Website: crate-barrel
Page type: billing-address
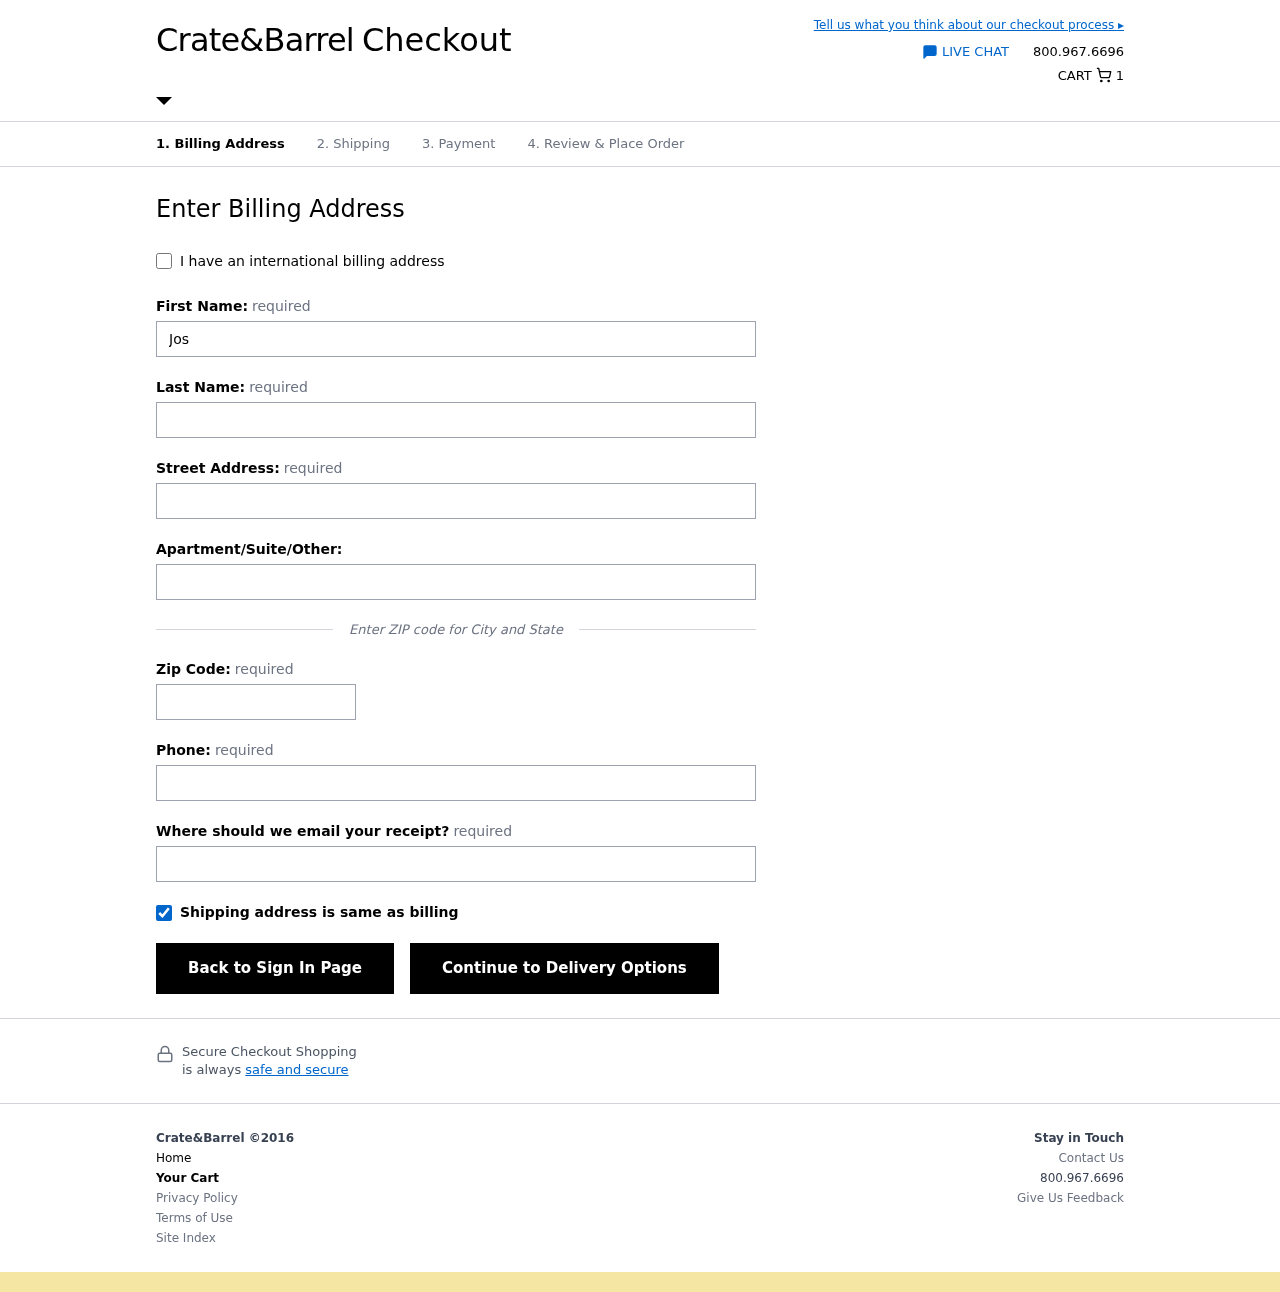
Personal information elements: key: PII_EMAIL
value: joshua_martinez@hotmail.com
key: PII_FIRSTNAME
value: Joshua
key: PII_LASTNAME
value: Martinez
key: PII_PHONE
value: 3248273836
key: PII_POSTCODE
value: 34112
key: PII_STREET
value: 987 Taylor Forest
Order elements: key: ORDER_NUM_ITEMS
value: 1